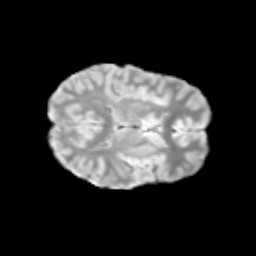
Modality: T2w
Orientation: axial
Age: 10
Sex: female
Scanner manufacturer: siemens
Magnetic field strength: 3 T
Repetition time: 3.8 s
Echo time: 0.07 s